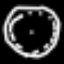
Label: clock